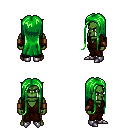
a pixel art fantasy rpg character, male body template, orc, green skin, brown robe, magenta pants, green extra-long hairstyle, leather bracers, metal boots, four views (front, back, left, right), 2x2 character sprite sheet, small pixel art, hard edges, no anti-aliasing